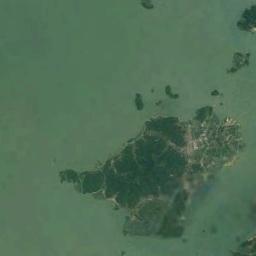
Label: island